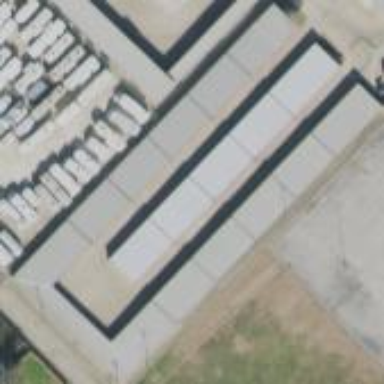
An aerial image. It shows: Warehouse building.